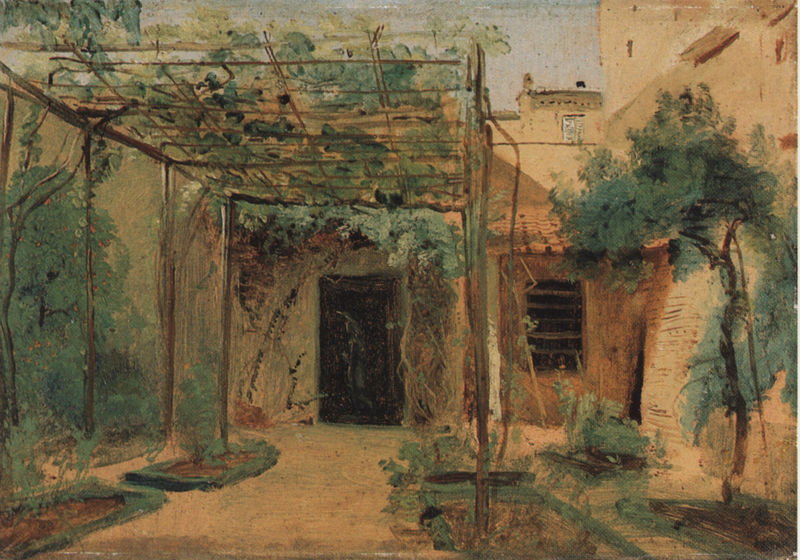
Titel: Die Werkstatt des Bildhauers Rudolf Schadow in Rom
Künstler: Karl Blechen
Standort: Berlin
Institution: Alte Nationalgalerie
Schlagwörter: baum, blau, blätter, dunkel, gemälde, himmel, laub, mann, schatten, weiß, wolken, aquarell, bäume, gelb, grün, landschaft, ocker, sand, äste, braun, fenster, frau, grau, hell, holz, licht, pastell, schwarz, skizze, tür, blüten, dach, gebäude, haus, obst, rasen, rot, weg, wolke, beige, expressionismus, malerei, wand, mensch, stein, öl, ast, einsamkeit, erde, feld, häuser, pfähle, stamm, strauch, zweige, einsam, gitter, sonne, boden, innen, blatt, pflanze, pflanzen, rosa, dachziegel, fensterläden, schornstein, früchte, garten, ranken, ton, trauben, spanien, sommer, ansicht, italien, süden, stab, nachmittag, afrika, hitze, occer, wüste, mauer, ziegel, hecke, hof, bank, stämme, treppe, wein, atelier, gestell, gewächs, menschenleer, pfosten, stiel, wände, stiele, eingang, hinterhof, außen, fensterladen, innenhof, stütze, überdachung, courbet, gerüst, geflecht, bayern, hauswand, zweig, urlaub, zypresse, rom, ranke, sandfarben, sims, öffnung, gesims, efeu, stäbe, weintrauben, sandstein, mauern, stall, beet, beete, slevogt, weinranken, weinrebe, weinstock, vordach, blätterdach, spalier, laube, raster, weinreben, attika, atrium, gartenanlage, südlich, kletterpflanzen, pergola, hausmauer, mediteran, gesime, blechen, lamellen, türblatt, ausland, rankgitter, weinlaube, gartentür, braun gellb, türaußen